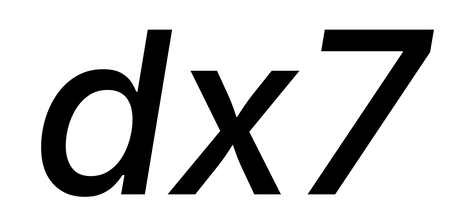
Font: Inter-Italic_Medium_Italic